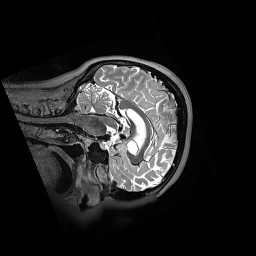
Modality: T2w
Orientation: sagittal
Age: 49
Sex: male